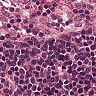
Metastatic tissue present: no